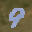
Label: 9